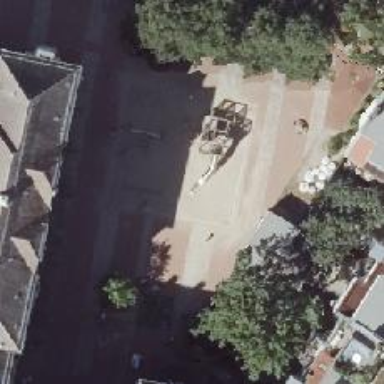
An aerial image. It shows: Playground with slide.